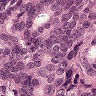
Metastatic tissue present: yes